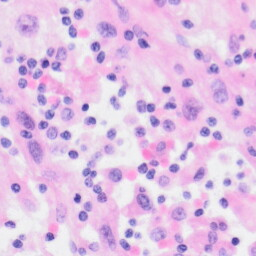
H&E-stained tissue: Kidney